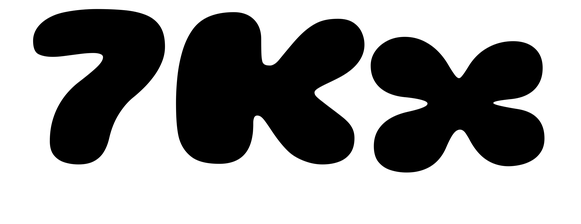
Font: Gluten_Black